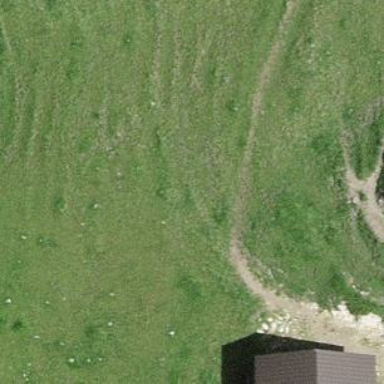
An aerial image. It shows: Grassy path with very horrible smoothness.